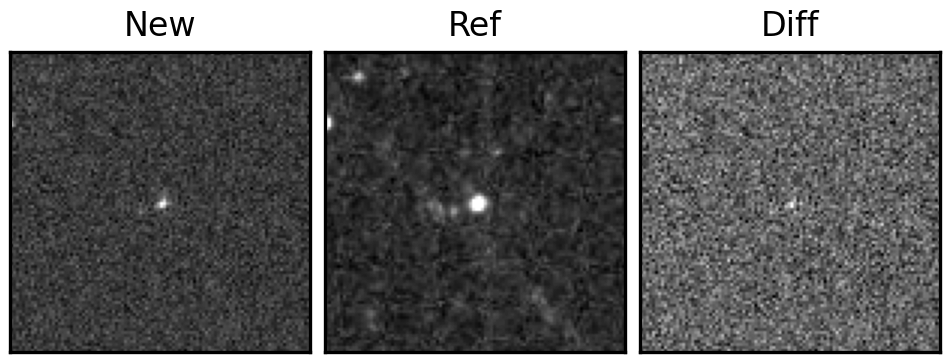
Label: real